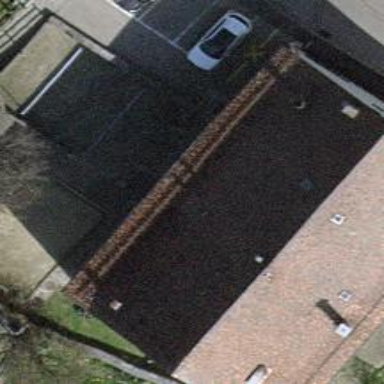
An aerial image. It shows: Restaurant.